Question: My adventure with the maze and GUI continues, and at the moment I can see any graph 'G=(V,E)'
where the Vertices are rooms, and the Edges are connectors (Doors or Walls), but the dimensions of the rectangles are too small so I've attempted to enlarge them but the rectangles step one over one another.
Given the following code :
'''
private void drawMaze(PaintEvent e) {
Graph maze = new Graph();
maze.generateMaze(25);
int i = 0;
int level = 25;
e.gc.setAntialias(SWT.ON);
e.gc.setBackground(new Color(e.display, 150, 150, 150));
e.gc.setLineWidth(12);
e.gc.setBackground(e.display.getSystemColor(SWT.COLOR_DARK_GREEN));
while (i < level) {
Connector connector = maze.getEdgeConnectorByIndex(i);
if (connector instanceof Door) {
e.gc.setBackground(e.display.getSystemColor(SWT.COLOR_DARK_GREEN));
Room room1 = ((Door)connector).getFirstRoom();
Room room2 = ((Door)connector).getSecondRoom();
int x = room1.getXcoordinate()+10;
int y = room1.getYcoordinate()+10;
int x1 = room2.getXcoordinate()+10;
int y1 = room2.getYcoordinate()+10;
e.gc.fillRectangle(x*30,y*30,20,20);
e.gc.fillRectangle(x1*30,y1*30,20,20);
e.gc.setBackground(e.display.getSystemColor(SWT.COLOR_BLUE));
Room r1 = new Room(30*x,30*y);
Room r2 = new Room(30*x1,30*y1);
Coordinate c = this.checkWhereConnectorLocated(r1,r2);
if (c.getSign() == DIAGONAL)
e.gc.fillRectangle(c.getXCoordinate(),c.getYCoordinate(),10,20);
else
e.gc.fillRectangle(c.getXCoordinate(),c.getYCoordinate(),20,10);
}
if (connector instanceof Wall) {
e.gc.setBackground(e.display.getSystemColor(SWT.COLOR_DARK_GREEN));
Room room1 = ((Wall)connector).getFirstRoom();
Room room2 = ((Wall)connector).getSecondRoom();
int x = room1.getXcoordinate()+10;
int y = room1.getYcoordinate()+10;
int x1 = room2.getXcoordinate()+10;
int y1 = room2.getYcoordinate()+10;
e.gc.fillRectangle(x*30,y*30,20,20);
e.gc.fillRectangle(x1*30,y1*30,20,20);
e.gc.setBackground(e.display.getSystemColor(SWT.COLOR_DARK_RED));
Room r1 = new Room(30*x,30*y);
Room r2 = new Room(30*x1,30*y1);
Coordinate c = this.checkWhereConnectorLocated(r1,r2);
if (c.getSign() == DIAGONAL)
e.gc.fillRectangle(c.getXCoordinate(),c.getYCoordinate(),10,20);
else
e.gc.fillRectangle(c.getXCoordinate(),c.getYCoordinate(),20,10);
}
i++;
}
}
// void org.eclipse.swt.graphics.GC.fillRectangle(int x, int y, int width, int
// height)
private Coordinate checkWhereConnectorLocated(Room room1,Room room2) {
int x = 0; int y = 0;
Coordinate coordinate ;
if (room1.getXcoordinate() == room2.getXcoordinate()) {
// same X coordinate
if (room1.getYcoordinate() > room2.getYcoordinate()) {
// ROOM1 is located above ROOM2 - same X different Y
x = room1.getXcoordinate();
y = room1.getYcoordinate()-10;
coordinate = new Coordinate(x,y);
}
else {
// ROOM2 is located above ROOM1
x = room1.getXcoordinate();
y = room2.getYcoordinate()-10;
coordinate = new Coordinate(x,y);
}
coordinate.setSign(HORIZONTAL);
return coordinate;
}
else if (room1.getYcoordinate() == room2.getYcoordinate()) {
// else maybe same Y coordinate - the X is changing
if (room1.getXcoordinate() > room2.getXcoordinate()) {
// ROOM1 is on the right of ROOM2 l
x = room1.getXcoordinate() - 10;
y = room2.getYcoordinate(); // same Y so there is no difference
// whom Y's we choose
coordinate = new Coordinate(x,y);
}
else {
// ROOM2 is on the right of ROOM1
x = room2.getXcoordinate() - 10;
y = room2.getYcoordinate(); // same Y so there is no difference
// whom Y's we choose
coordinate = new Coordinate(x,y);
}
coordinate.setSign(DIAGONAL);
return coordinate;
}
coordinate = new Coordinate(0,0);
return coordinate;
}
'''
The output:

The green rectangles are the 'rooms' and the 'red' and 'blue' are the 'connectors'. As you can see, the rectangles are too small and I need a size something like "60". However, I can't seem to find the correct combination of values for 'fillRectangle' and 'x,x1,y,y1', where the rectangles won't be one over the other.
Can someone please explain how I can fix this?
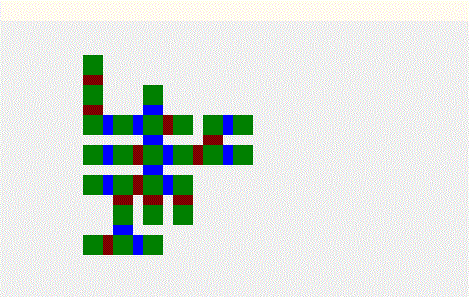
Answer: You didn't post the data, so I'm not totally sure, that my approach will correctly rendeder the result you want, but I did simplified your code and add some constants for you for free change of basic sizes.
'''
private final int boxSize = 60;
private final int connectorSize = 20;
private final int topOffset = 50;
private final int leftOffset = 50;
private Color roomColor = null;
private Color wallColor = null;
private Color doorColor = null;
private void drawMaze(PaintEvent e) {
GC gc = e.gc;
int i = 0;
int level = 25;
Graph maze = new Graph();
maze.generateMaze(level);
gc.setAntialias(SWT.ON);
gc.setBackground(new Color(e.display, 150, 150, 150));
while (i < level) {
Connector connector = maze.getEdgeConnectorByIndex(i);
gc.setBackground(roomColor);
Room room1 = connector.getFirstRoom();
Room room2 = connector.getSecondRoom();
// left top corner X of room is offset from left side + coordinate mul size of box plus number of connectors between boxes already drawn before current room mul connector size
int roomX = leftOffset + room1.getXcoordinate() * boxSize + (room1.getXcoordinate() - 1) * connectorSize;
// left top corner Y of room is offset from top + coordinate mul size of box plus number of connectors between boxes already drawn above current room mul connector size
int roomY = topOffset + room1.getYcoordinate() * boxSize + (room1.getYcoordinate() - 1) * connectorSize;
gc.fillRectangle(roomX, roomY, boxSize, boxSize);
if (connector instanceof Door) gc.setBackground(doorColor);
if (connector instanceof Wall) gc.setBackground(wallColor);
int connectorX = 0;
int connectorY = 0;
int connectorWidth = 0;
int connectorHeight = 0;
// room have same X, second is above or under the first
if (room1.getXcoordinate() == room2.getXcoordinate()) {
connectorWidth = boxSize;
connectorHeight = connectorSize;
connectorX = roomX;
// check if it's under
if (room1.getYcoordinate() > room2.getYcoordinate()) connectorY = roomY - connectorSize;
else connectorY = roomY + boxSize;
}
// room have same Y, second is on right or left side of the first
else {
connectorWidth = connectorSize;
connectorHeight = boxSize;
connectorY = roomY;
// check if it's right side
if (room1.getXcoordinate() > room2.getXcoordinate()) connectorX = roomX - connectorSize;
else connectorX = roomX + boxSize;
}
gc.fillRectangle(connectorX, connectorY, connectorWidth, connectorHeight);
// draw the second room
gc.setBackground(roomColor);
roomX = leftOffset + room2.getXcoordinate() * boxSize + (room2.getXcoordinate() - 1) * connectorSize;
roomY = topOffset + room2.getYcoordinate() * boxSize + (room2.getYcoordinate() - 1) * connectorSize;
gc.fillRectangle(roomX, roomY, boxSize, boxSize);
i++;
}
}
'''
Replace 'Ancestor' with the correct class. (If you don't have some common ancestor class, or those methods are not in 'Connector' class, make them! ;])
I've made correction of based on your actual code, so check the new version.
You have also mistake in level generation, the loop have to finished at '>=1', you have only '>1' so one room is missing, that's why NullPointerException was thrown up on my first version of code.
Also this code goes straight at the beginning of 'BasicShapes' class constructor
'''
roomColor = display.getSystemColor(SWT.COLOR_DARK_GREEN);
wallColor = display.getSystemColor(SWT.COLOR_RED);
doorColor = display.getSystemColor(SWT.COLOR_BLUE);
'''